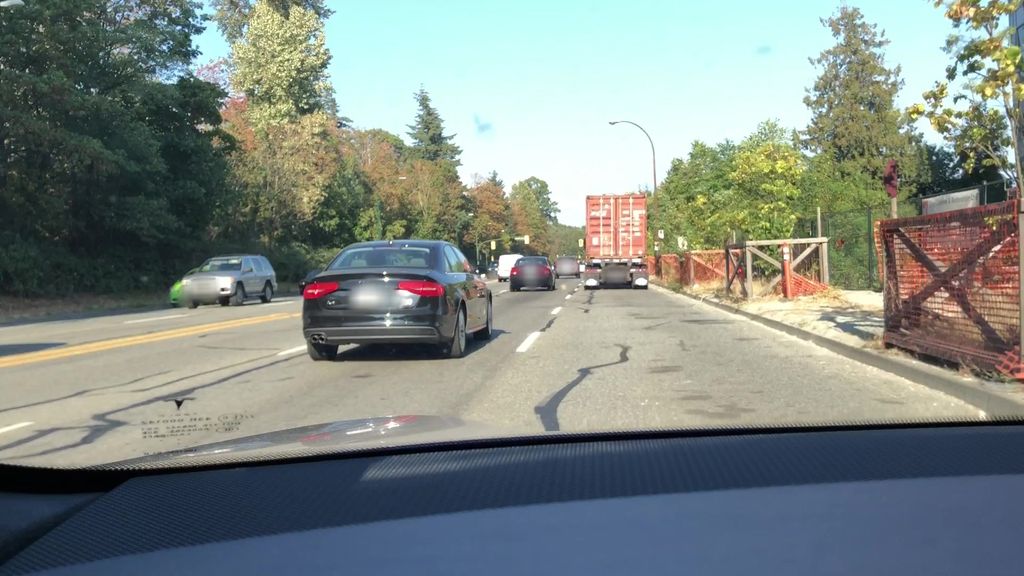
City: vancouver